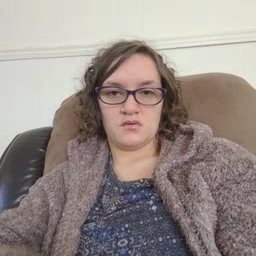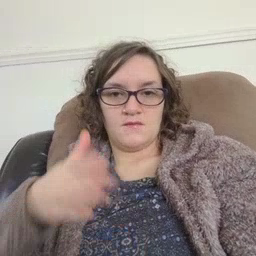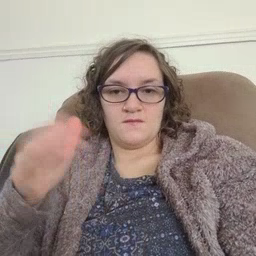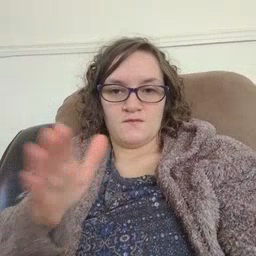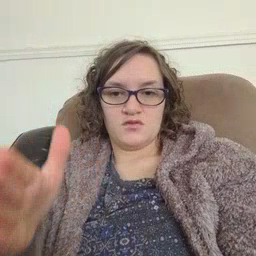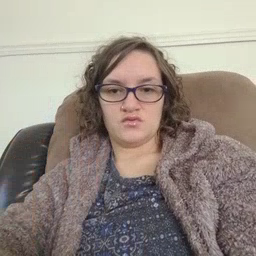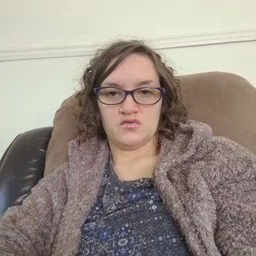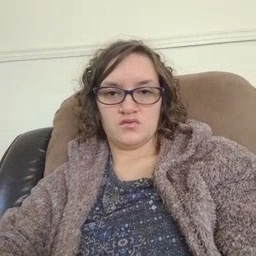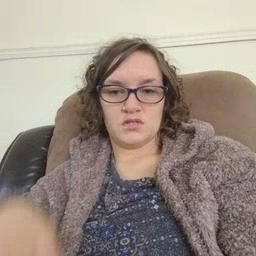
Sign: fish